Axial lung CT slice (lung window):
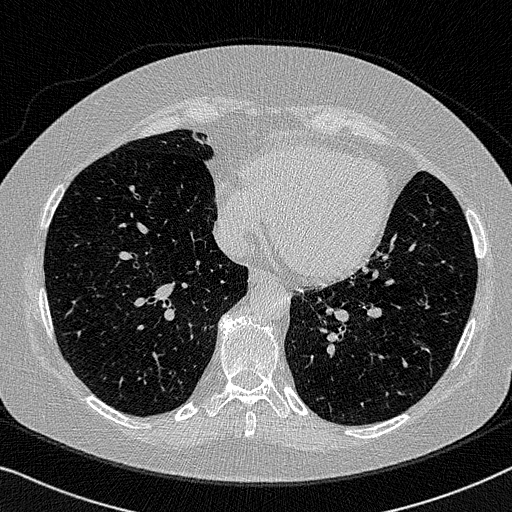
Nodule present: no